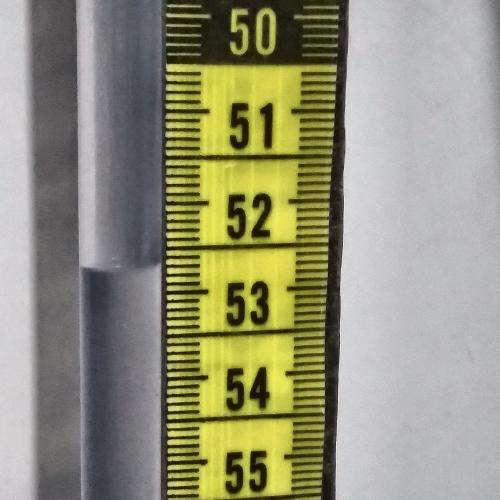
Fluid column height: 52.7 cm